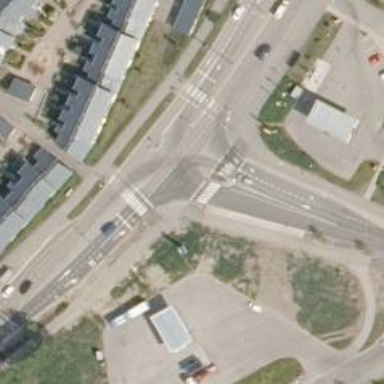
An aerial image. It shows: Cycleway crossing with asphalt surface.